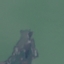
Land use / land cover: SeaLake